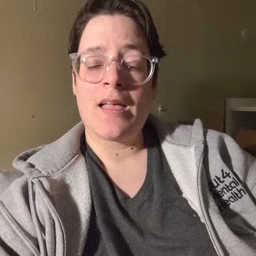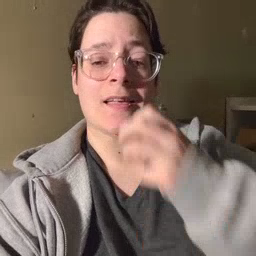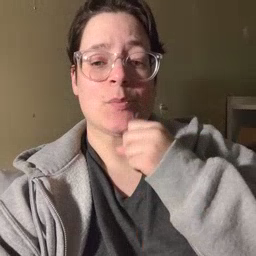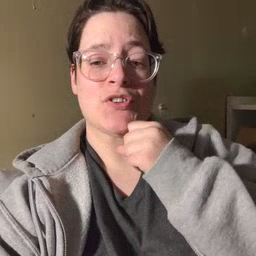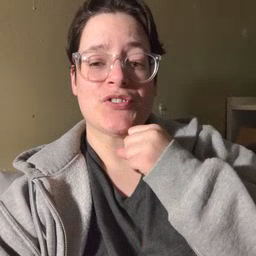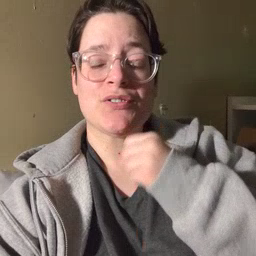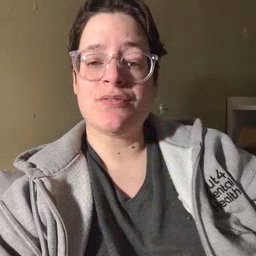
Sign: underwear